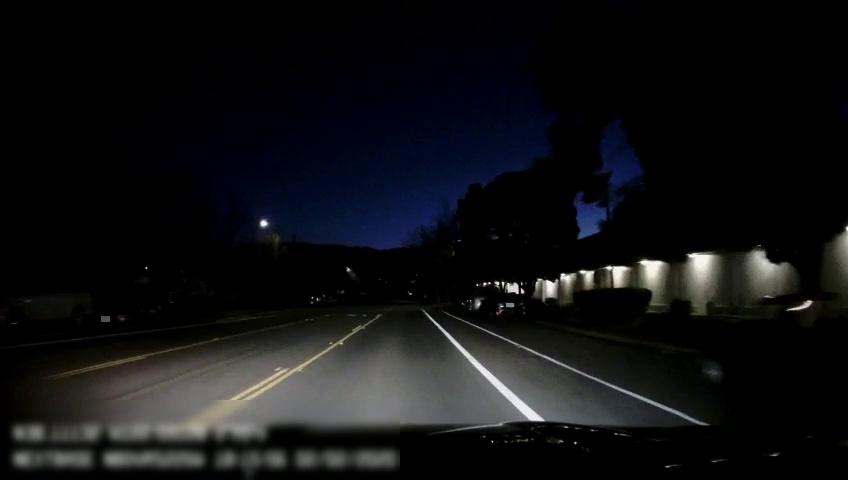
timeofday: Night
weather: Other
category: Drivable Space
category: Vehicles | SUV
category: Vehicles | Van
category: Vehicles | Car
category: Lanes | Alternate Lane
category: Lanes | Alternate Lane
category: Lanes | Current Lane
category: Lanes | Current Lane
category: Lanes | Opposite Lane